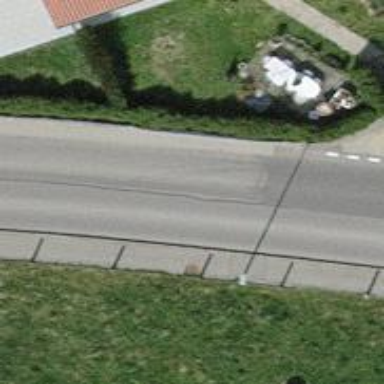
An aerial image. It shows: Tertiary road with asphalt surface.